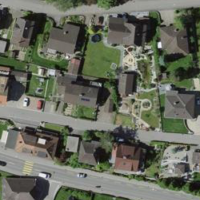
EUNIS habitat code: 54
Species observed at this site:
Dipsacus fullonum
Cardamine pratensis